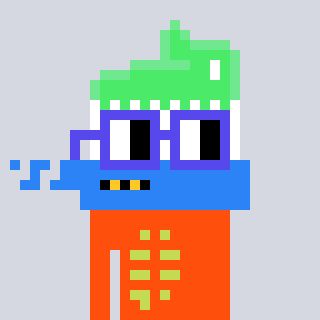
a pixel art character with square blue glasses, a toothbrush-shaped head and a orange-colored body on a cool background